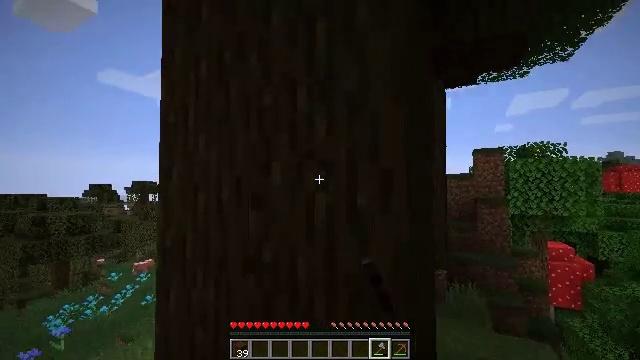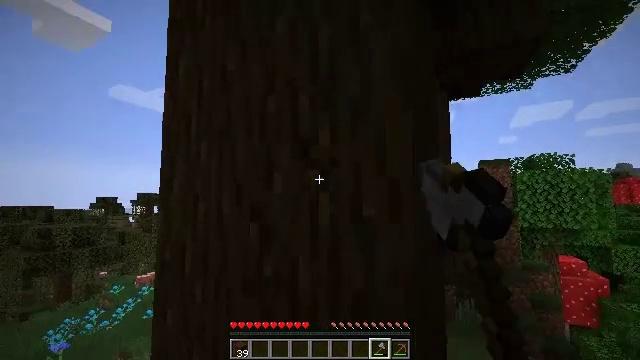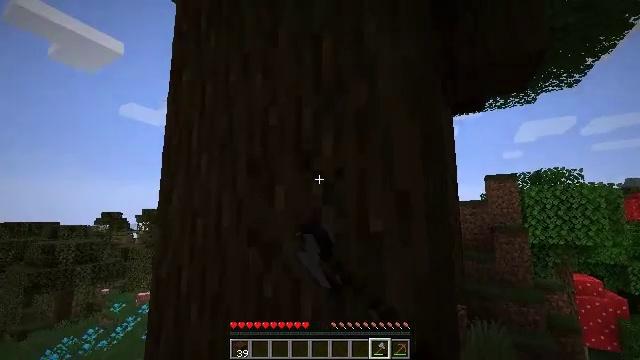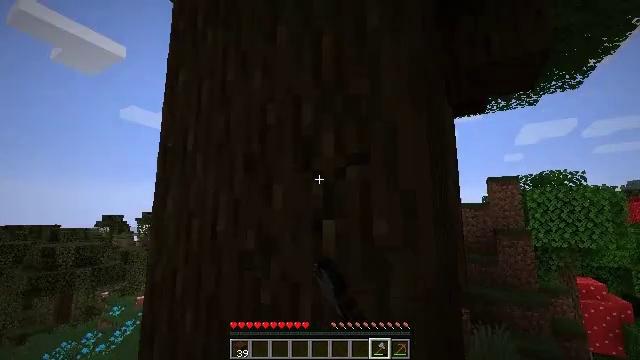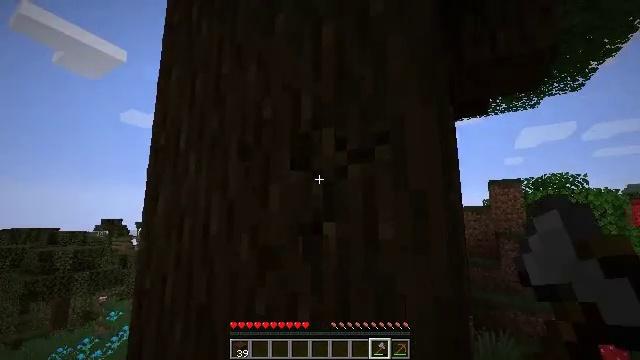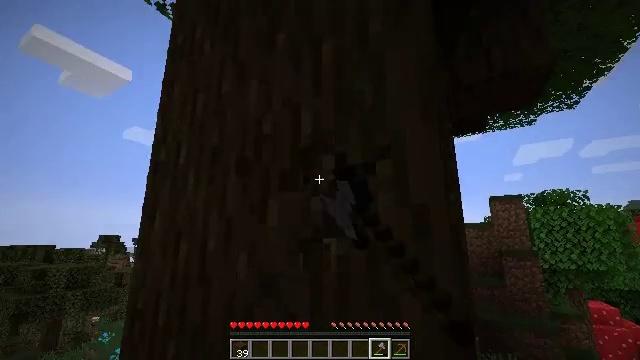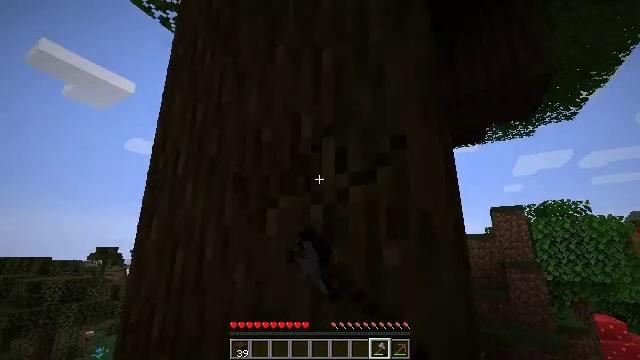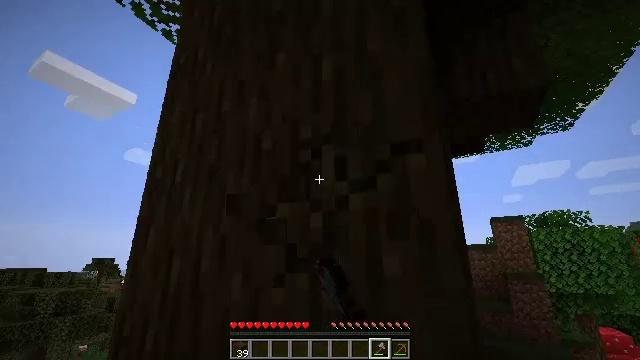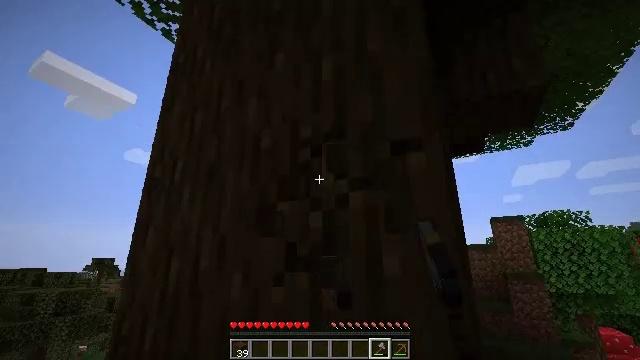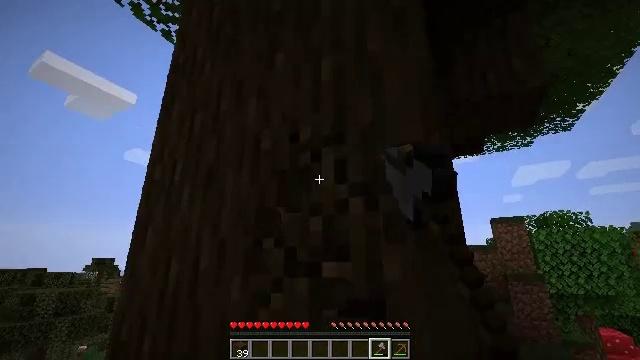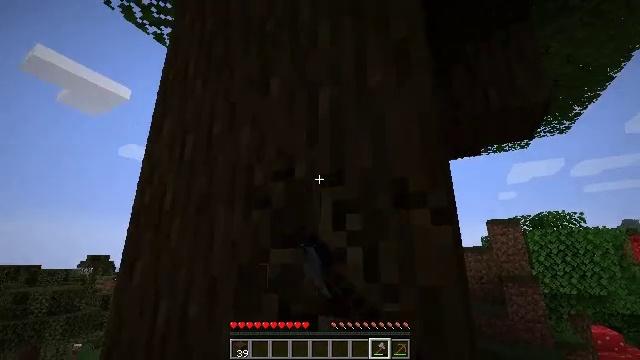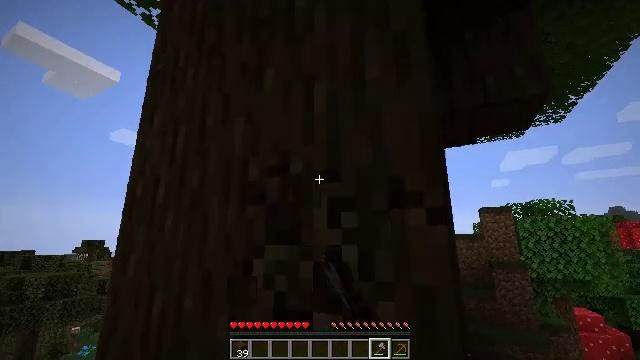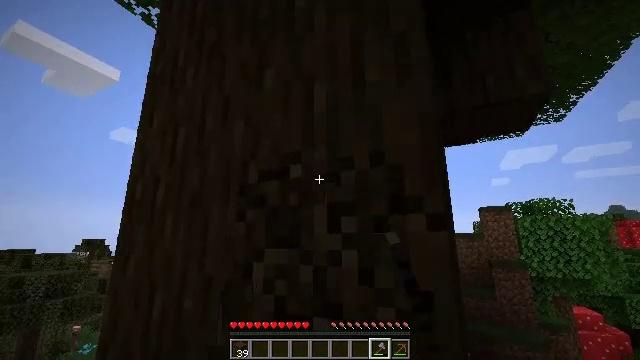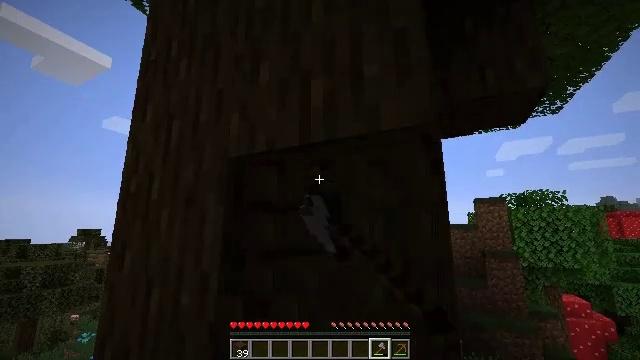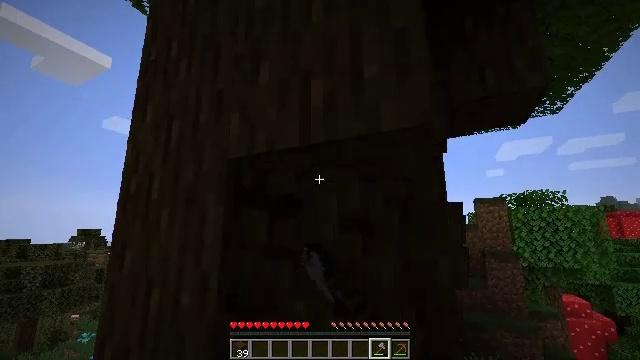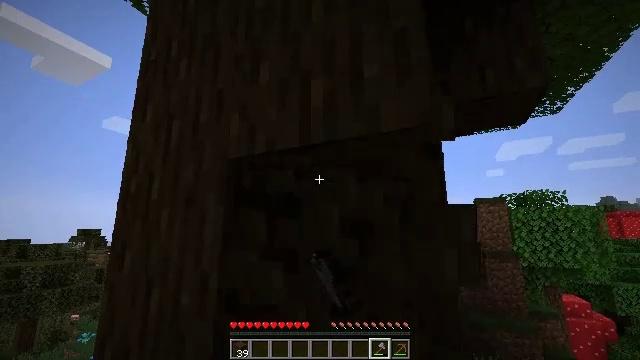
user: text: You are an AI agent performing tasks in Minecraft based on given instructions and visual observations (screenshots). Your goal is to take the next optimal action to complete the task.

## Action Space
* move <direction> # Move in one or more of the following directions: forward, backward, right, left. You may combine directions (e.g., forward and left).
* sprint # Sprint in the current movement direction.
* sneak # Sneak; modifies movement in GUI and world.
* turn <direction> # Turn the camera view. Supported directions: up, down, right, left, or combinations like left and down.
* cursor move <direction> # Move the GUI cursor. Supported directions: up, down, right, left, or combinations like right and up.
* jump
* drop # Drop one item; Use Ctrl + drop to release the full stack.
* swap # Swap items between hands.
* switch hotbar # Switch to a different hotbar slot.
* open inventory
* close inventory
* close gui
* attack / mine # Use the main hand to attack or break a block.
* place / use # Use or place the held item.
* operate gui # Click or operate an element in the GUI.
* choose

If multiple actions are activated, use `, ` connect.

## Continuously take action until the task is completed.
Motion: motion action
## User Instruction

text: Mine the dark oak log from a tree.
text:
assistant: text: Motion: move forward, sneak, turn up, attack / mine
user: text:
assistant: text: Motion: move forward, sneak, turn up, attack / mine
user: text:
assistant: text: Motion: move forward, sneak, attack / mine
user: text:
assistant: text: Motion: move forward, sneak, attack / mine
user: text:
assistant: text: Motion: sneak, turn up, attack / mine
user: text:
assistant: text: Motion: sneak, turn up, attack / mine
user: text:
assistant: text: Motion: sneak, turn up, attack / mine
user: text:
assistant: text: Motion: attack / mine
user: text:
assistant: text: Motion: attack / mine
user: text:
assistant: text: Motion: attack / mine
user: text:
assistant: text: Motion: turn right and down, attack / mine
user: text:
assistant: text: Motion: attack / mine
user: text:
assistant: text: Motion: turn down, attack / mine
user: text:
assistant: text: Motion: attack / mine
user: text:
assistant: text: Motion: attack / mine
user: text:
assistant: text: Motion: attack / mine
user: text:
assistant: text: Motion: attack / mine
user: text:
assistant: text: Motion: attack / mine
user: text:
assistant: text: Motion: attack / mine
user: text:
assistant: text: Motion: attack / mine
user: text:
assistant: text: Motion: attack / mine
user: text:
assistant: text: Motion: attack / mine
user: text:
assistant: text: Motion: turn up, attack / mine
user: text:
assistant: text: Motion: attack / mine
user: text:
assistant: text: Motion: attack / mine
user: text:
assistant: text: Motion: attack / mine
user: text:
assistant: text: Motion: attack / mine
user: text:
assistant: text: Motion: attack / mine
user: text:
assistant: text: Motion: attack / mine
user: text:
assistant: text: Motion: attack / mine